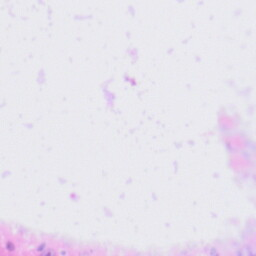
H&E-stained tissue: Tonsil